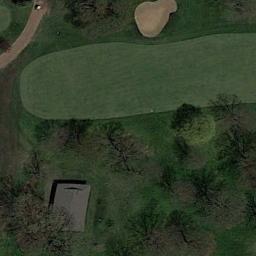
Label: golf_course